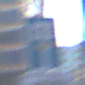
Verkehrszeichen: SackgasseRadverkehrDurchlaessig
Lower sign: HinweisGeaenderteVorfahrtVerkehrsfuehrungVerkehrsregelung3
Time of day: SunriseSunset
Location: Outdoor (Urban)
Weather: Clear
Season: NotSpecified
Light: Natural